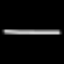
Label: line